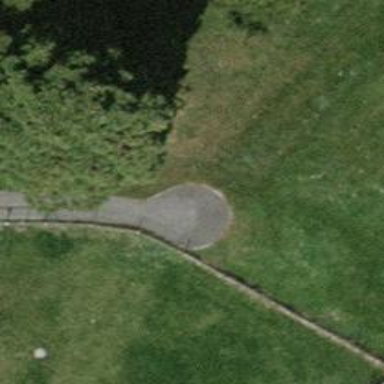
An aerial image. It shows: White bench.